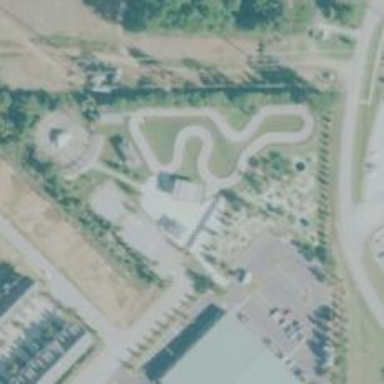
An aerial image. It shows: Karting raceway road for racing enthusiasts.